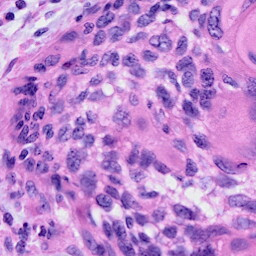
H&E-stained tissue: Cervix